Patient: sex F, age 53
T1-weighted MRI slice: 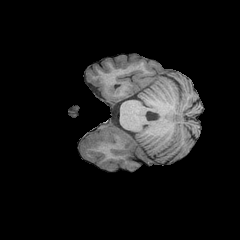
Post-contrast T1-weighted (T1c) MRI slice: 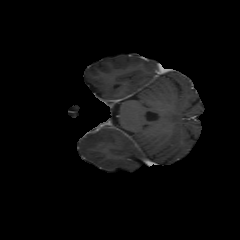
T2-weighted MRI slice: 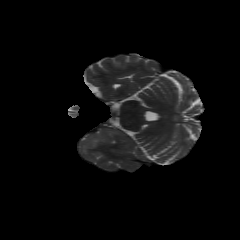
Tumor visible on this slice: yes
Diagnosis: Astrocytoma, IDH-wildtype
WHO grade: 3